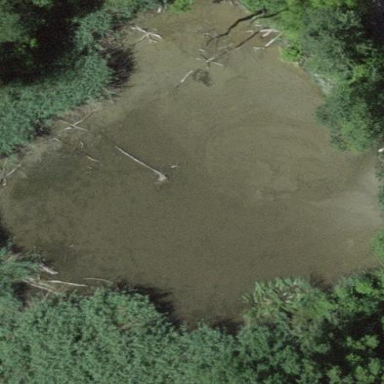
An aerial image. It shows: Pond surrounded by natural water.